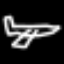
Label: airplane